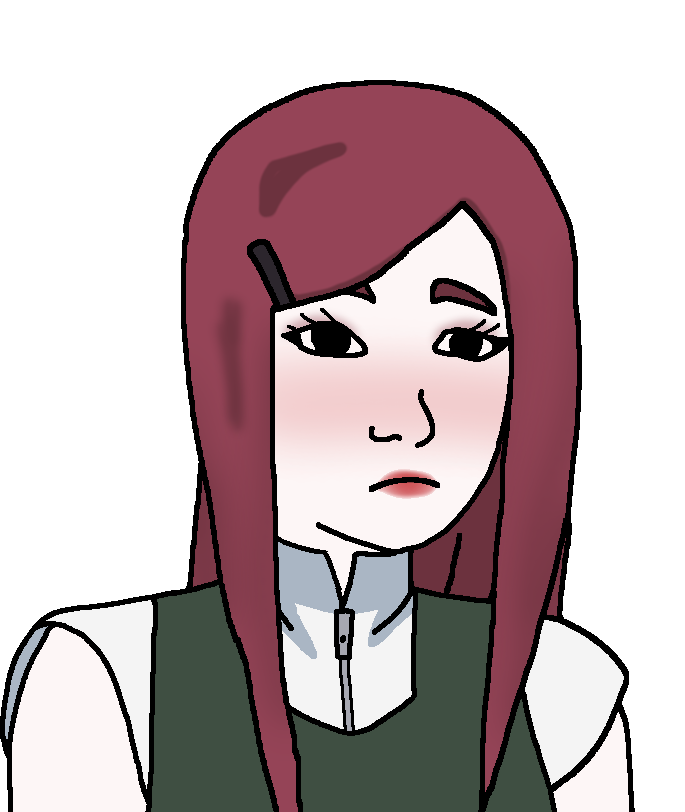
Label: 5_Doomer_Girl